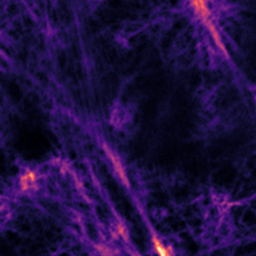
Label: Super-resolution F-actin image